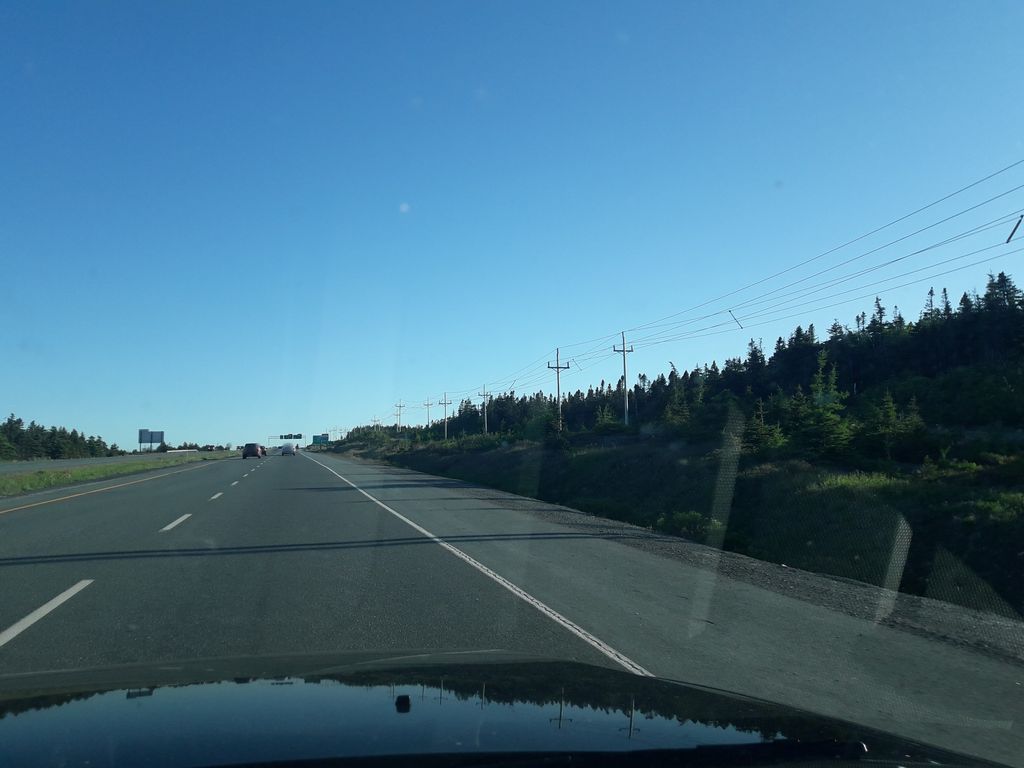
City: st_johns